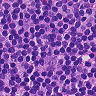
Metastatic tissue present: no